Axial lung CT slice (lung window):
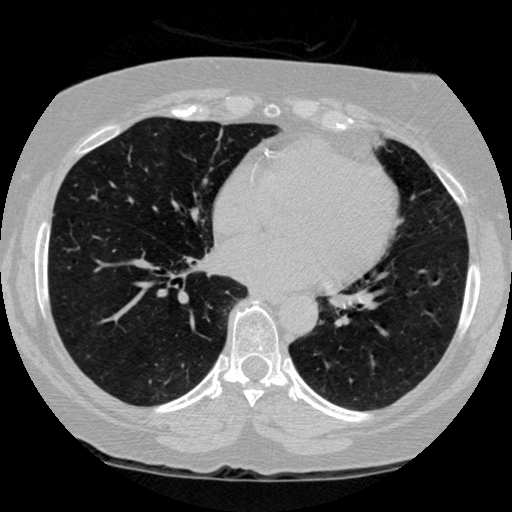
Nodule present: no